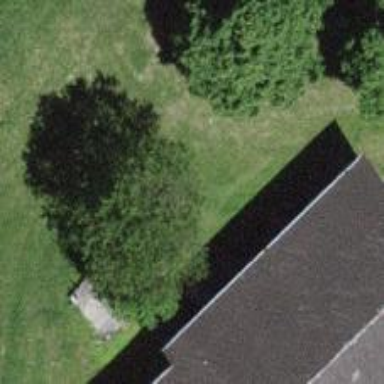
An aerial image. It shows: Deciduous tree with broadleaved leaves.